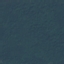
Land use / land cover: Forest